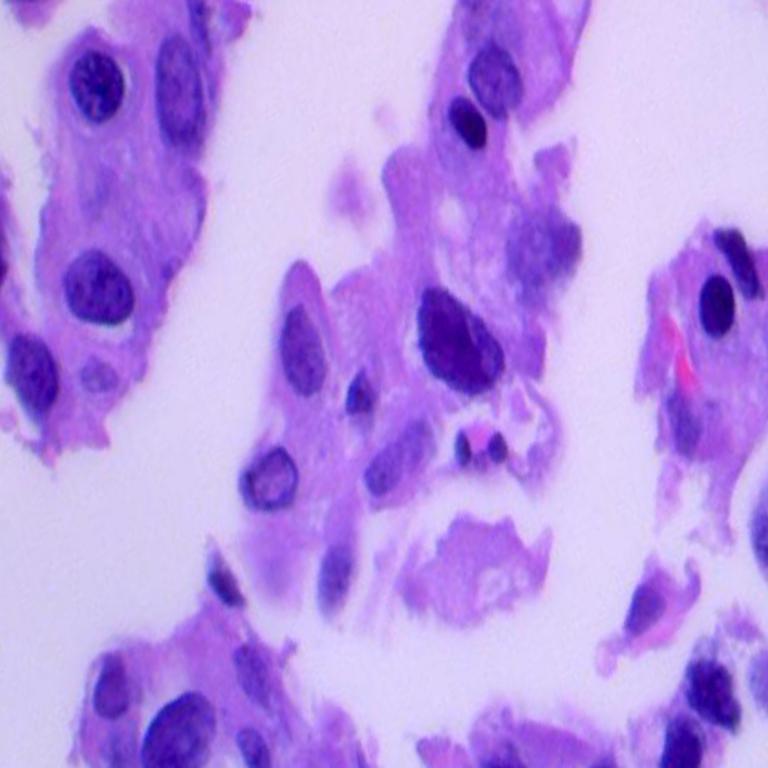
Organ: lung
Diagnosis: adenocarcinomas